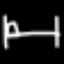
Label: bed